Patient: sex M, age 42
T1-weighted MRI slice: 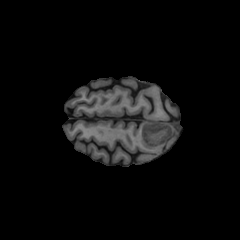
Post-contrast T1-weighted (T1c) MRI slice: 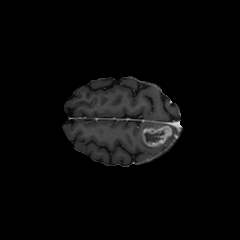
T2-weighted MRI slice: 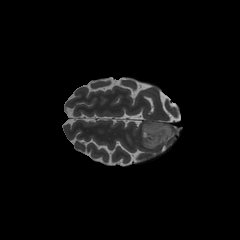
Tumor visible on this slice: yes
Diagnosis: Glioblastoma, IDH-wildtype
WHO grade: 4